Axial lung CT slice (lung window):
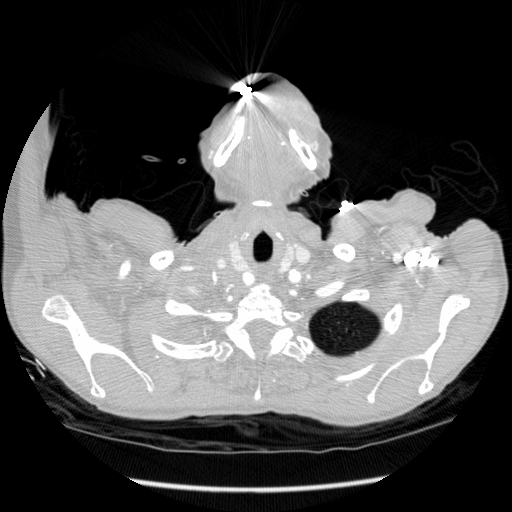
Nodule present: no